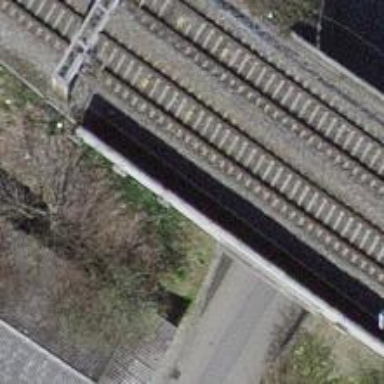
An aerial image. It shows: Bridge with electrified rail tracks and contact line.